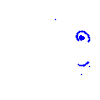
Particle: proton